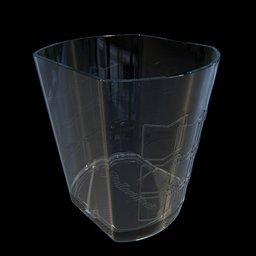
Label: tools